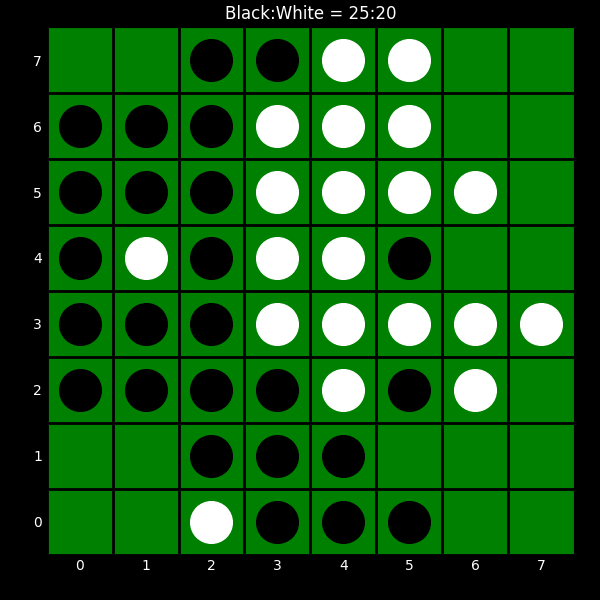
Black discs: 25
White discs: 20